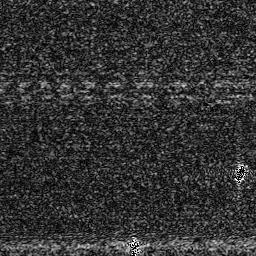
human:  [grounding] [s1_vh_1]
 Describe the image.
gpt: In the satellite image, there is  <ref>1 small ship </ref> <box>[[49, 92, 55, 99, 0]]</box> located at bottom,  <ref>1 small ship </ref> <box>[[91, 62, 95, 71, 0]]</box> located at right.